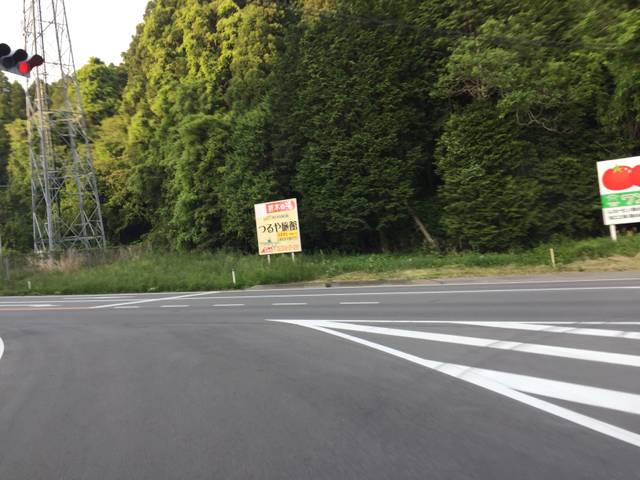
Region: Japan
Coordinates: 37.123, 140.95